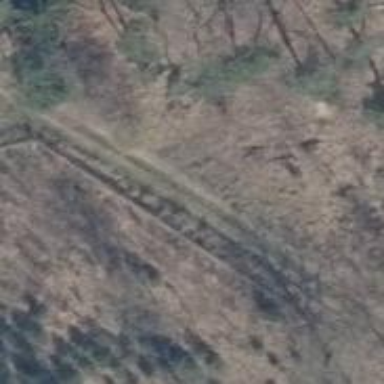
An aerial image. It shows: Track with grade 4 track type.